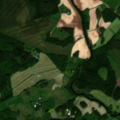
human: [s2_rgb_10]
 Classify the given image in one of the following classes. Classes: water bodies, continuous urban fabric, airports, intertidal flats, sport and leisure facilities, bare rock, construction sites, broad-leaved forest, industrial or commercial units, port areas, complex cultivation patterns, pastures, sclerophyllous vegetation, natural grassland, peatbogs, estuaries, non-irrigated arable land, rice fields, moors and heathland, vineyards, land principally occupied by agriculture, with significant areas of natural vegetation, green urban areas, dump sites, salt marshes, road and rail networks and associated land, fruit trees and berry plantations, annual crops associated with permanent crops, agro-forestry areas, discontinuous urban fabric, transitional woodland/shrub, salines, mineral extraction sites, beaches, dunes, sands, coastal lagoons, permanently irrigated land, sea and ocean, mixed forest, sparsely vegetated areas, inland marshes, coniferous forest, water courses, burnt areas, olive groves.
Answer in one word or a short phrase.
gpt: non-irrigated arable land, land principally occupied by agriculture, with significant areas of natural vegetation, coniferous forest, mixed forest